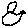
Label: bird